Interaction volume radius: 5 \u00c5
Interaction volume height: 20 \u00c5
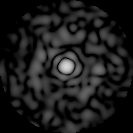
Disorder parameter: 0.8439